Interaction volume radius: 5 \u00c5
Interaction volume height: 30 \u00c5
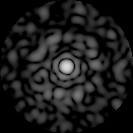
Disorder parameter: 0.8192